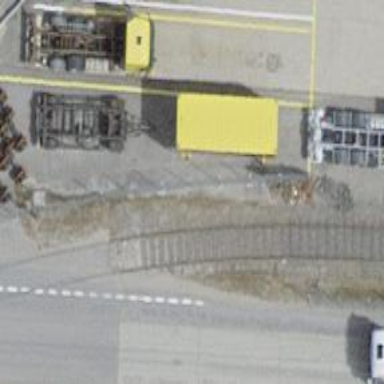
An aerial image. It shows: Single railway spur track.